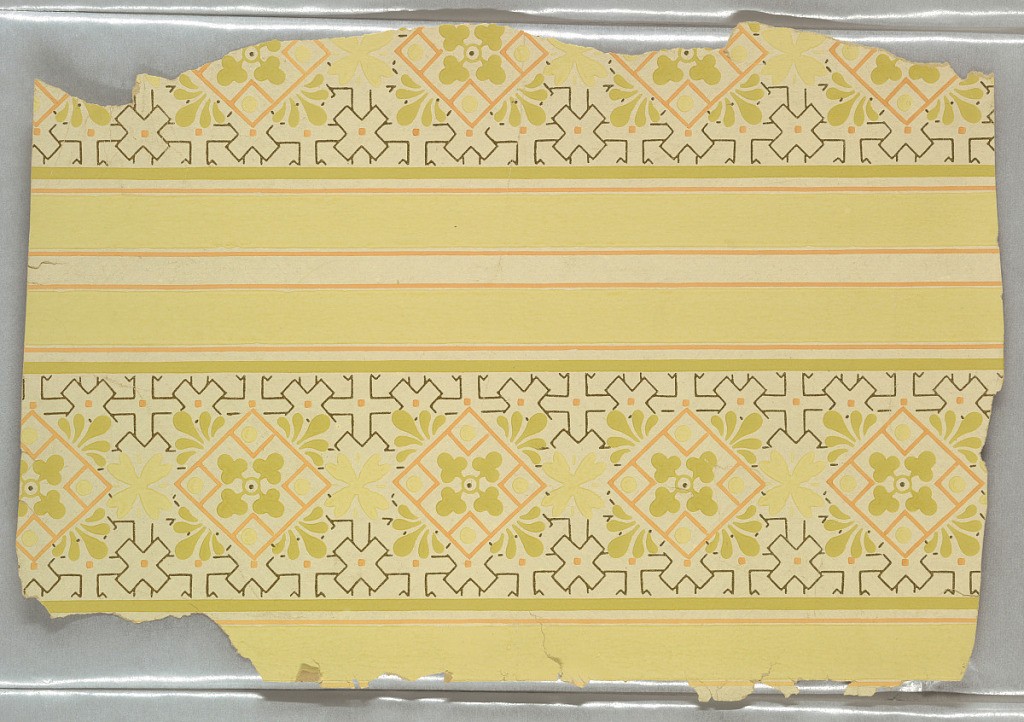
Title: Border
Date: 1870–1890
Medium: Machine-printed paper
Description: On off-white ground, vertical diamond motif panels of metallic gold, shades of green and orange alternating with vertical stripes of wide pale green, narrow green and narrower orange. Printed one and one-half bands across the width. In the Aesthetic style.